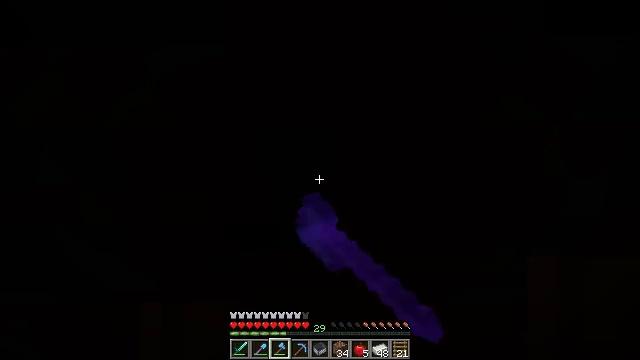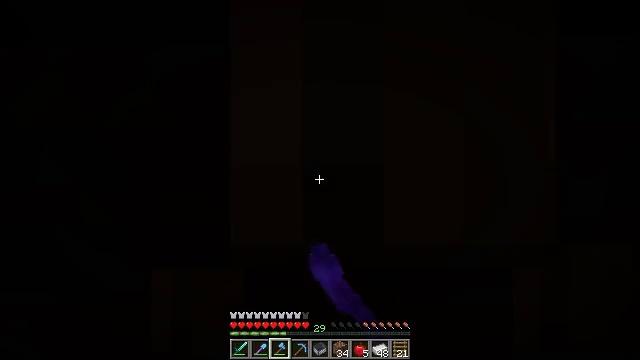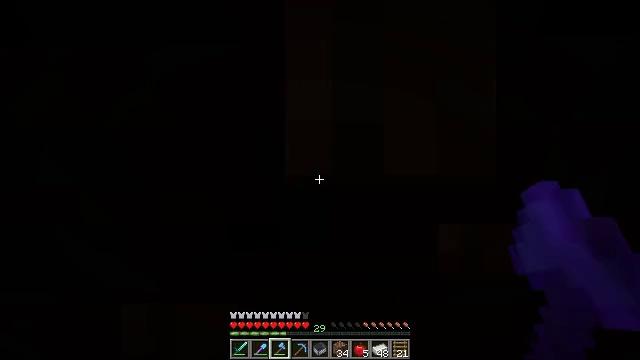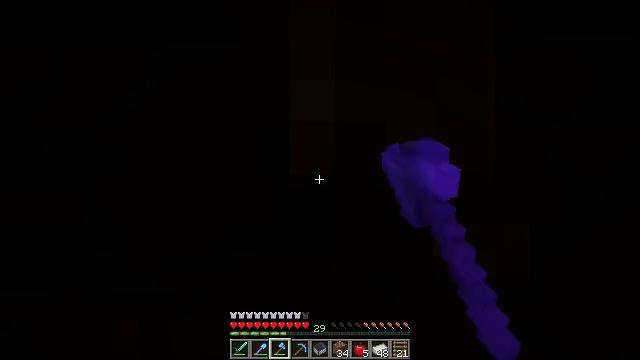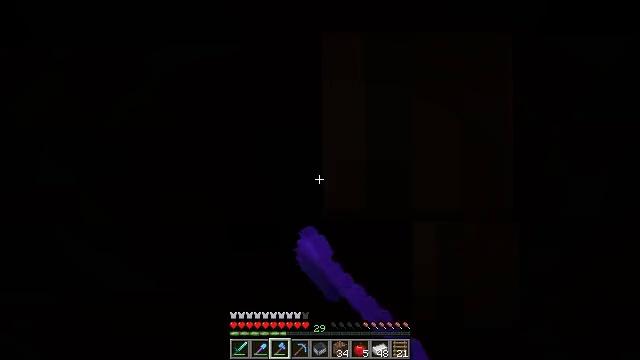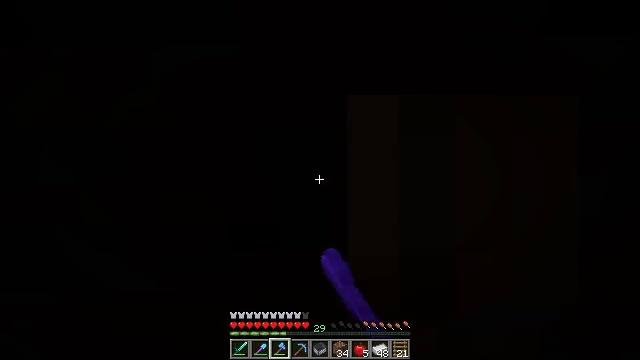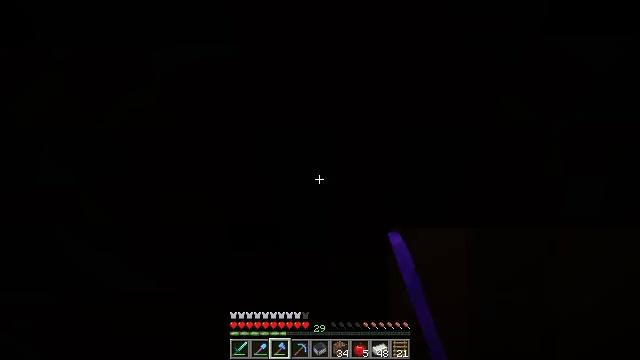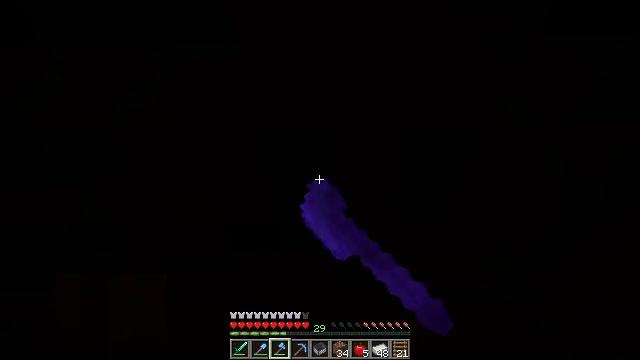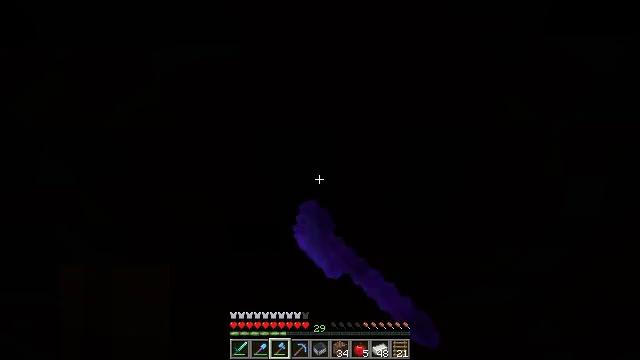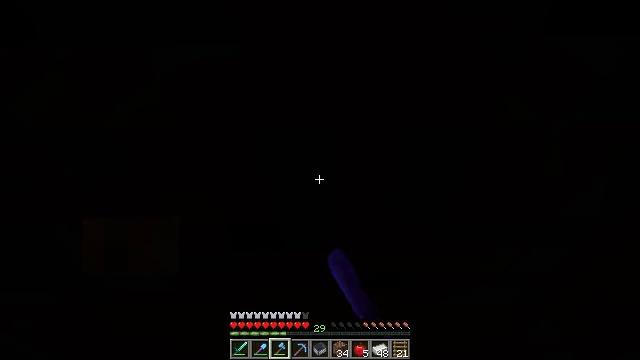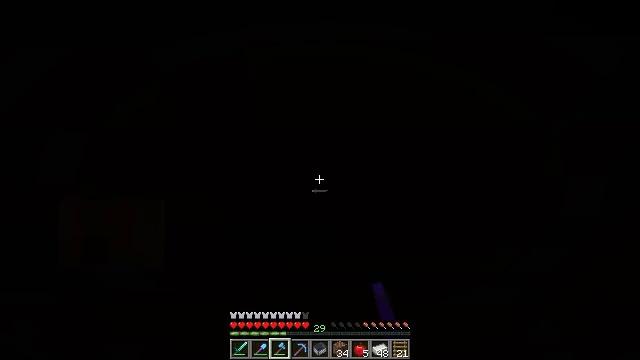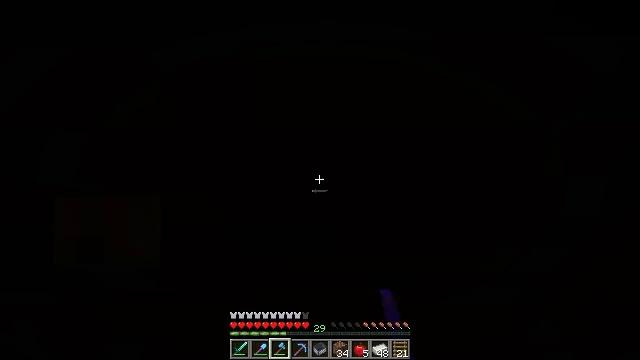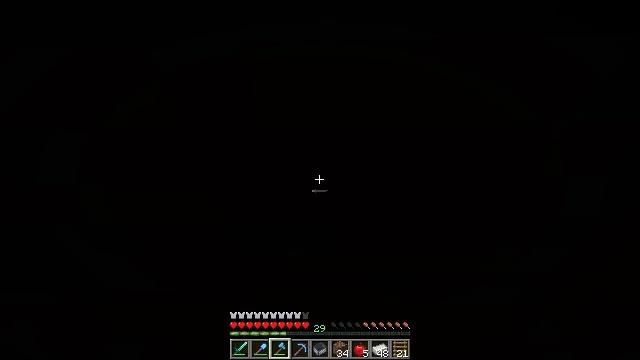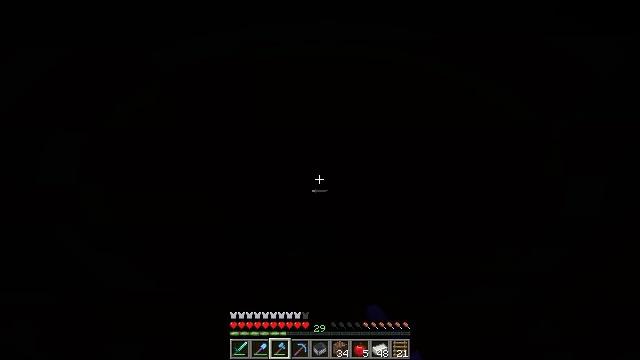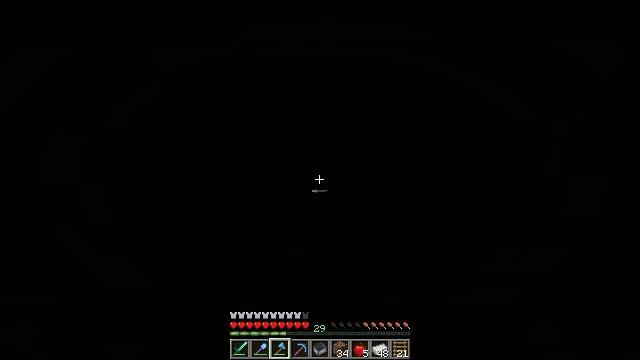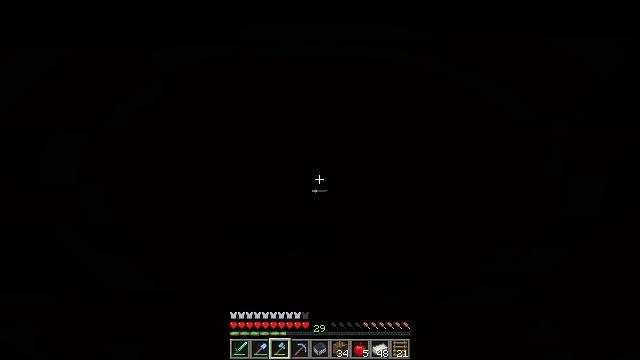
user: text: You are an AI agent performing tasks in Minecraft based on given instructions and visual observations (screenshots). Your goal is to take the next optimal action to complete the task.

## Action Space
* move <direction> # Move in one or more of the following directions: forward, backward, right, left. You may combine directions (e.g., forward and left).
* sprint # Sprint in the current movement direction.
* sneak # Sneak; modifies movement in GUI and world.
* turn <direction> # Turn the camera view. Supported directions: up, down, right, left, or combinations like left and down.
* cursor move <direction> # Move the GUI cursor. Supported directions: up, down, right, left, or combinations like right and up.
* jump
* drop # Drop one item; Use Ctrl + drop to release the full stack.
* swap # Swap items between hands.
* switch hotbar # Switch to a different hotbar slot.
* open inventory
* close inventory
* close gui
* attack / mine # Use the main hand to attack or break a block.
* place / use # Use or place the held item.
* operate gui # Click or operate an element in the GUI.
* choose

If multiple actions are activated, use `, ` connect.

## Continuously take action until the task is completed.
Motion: motion action
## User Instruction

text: Destroy the barrel to use elsewhere.
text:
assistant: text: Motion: move forward, attack / mine, jump
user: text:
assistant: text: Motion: move forward, attack / mine, jump
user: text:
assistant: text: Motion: move forward, attack / mine, jump
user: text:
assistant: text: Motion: move forward, attack / mine, jump
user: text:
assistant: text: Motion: move forward, attack / mine, jump
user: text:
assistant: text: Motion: move forward, attack / mine, jump
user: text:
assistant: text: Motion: move forward, attack / mine, jump
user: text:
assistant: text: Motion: move forward, attack / mine, jump
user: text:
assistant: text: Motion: move forward, attack / mine, jump
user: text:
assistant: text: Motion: move forward, jump
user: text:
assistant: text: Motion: move forward, jump
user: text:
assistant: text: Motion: move forward, attack / mine, jump
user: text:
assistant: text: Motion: move forward, attack / mine, jump
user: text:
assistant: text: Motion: move forward, attack / mine, jump
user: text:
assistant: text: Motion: move forward, attack / mine, jump
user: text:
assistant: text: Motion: move forward, attack / mine, jump
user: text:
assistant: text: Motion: move forward, attack / mine, jump
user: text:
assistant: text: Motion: move forward, attack / mine, jump
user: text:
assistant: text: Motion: move forward, attack / mine, jump
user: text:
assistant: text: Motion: move forward, attack / mine, jump
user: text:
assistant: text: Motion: move forward, attack / mine, jump
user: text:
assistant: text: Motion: move forward, attack / mine, jump
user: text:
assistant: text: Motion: move forward, attack / mine, jump
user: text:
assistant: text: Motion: move forward, attack / mine, jump
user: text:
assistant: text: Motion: move forward, attack / mine, jump
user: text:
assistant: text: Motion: move forward, attack / mine, jump
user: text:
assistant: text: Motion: move forward, attack / mine, jump
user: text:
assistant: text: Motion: move forward, attack / mine, jump
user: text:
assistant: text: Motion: move forward, attack / mine, jump
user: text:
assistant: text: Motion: move forward, attack / mine, jump